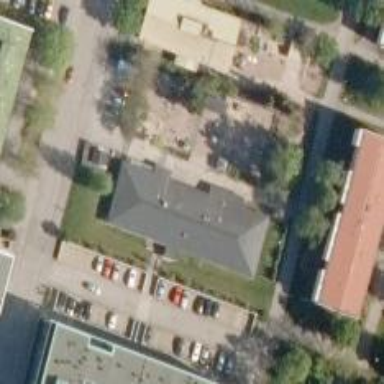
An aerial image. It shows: Kindergarten.